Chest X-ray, AP view. Patient: 21 years old, sex M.
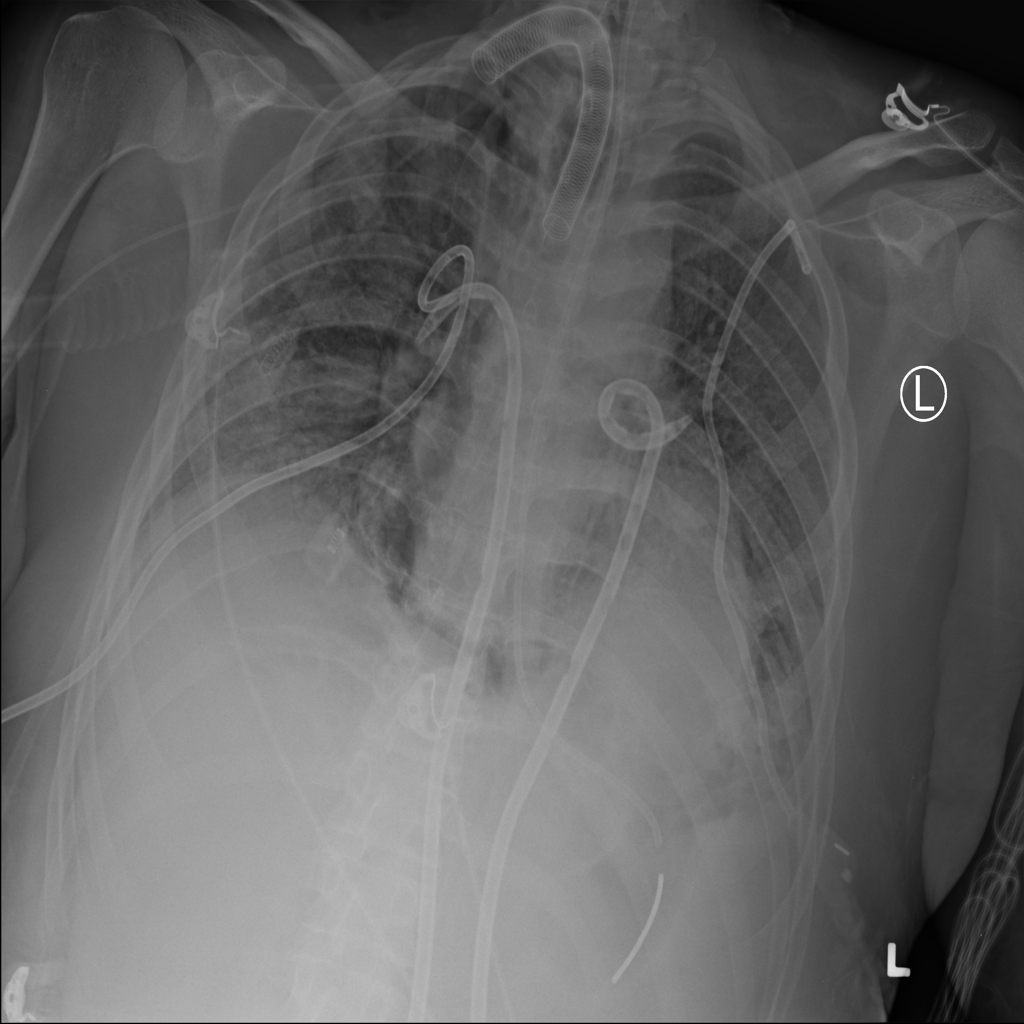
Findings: No Finding